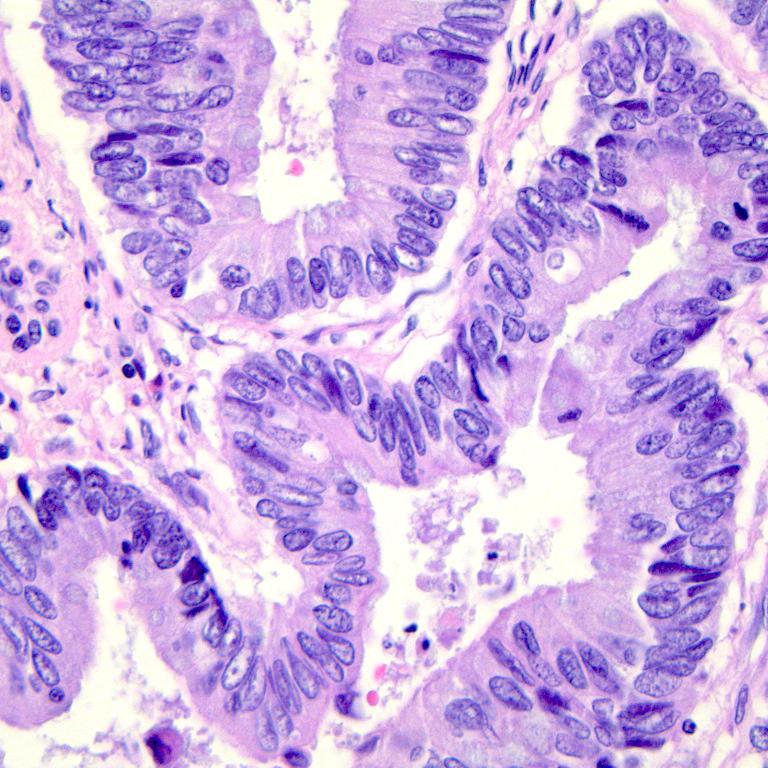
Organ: colon
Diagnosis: adenocarcinomas